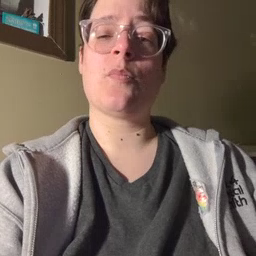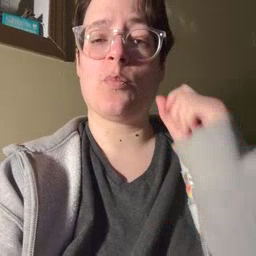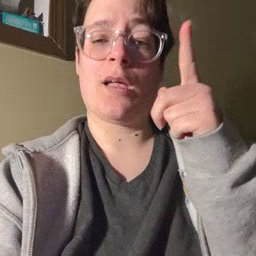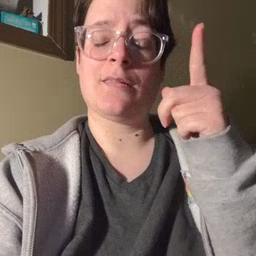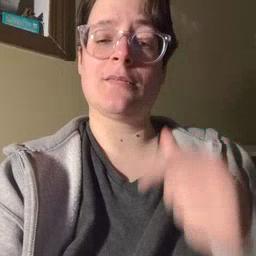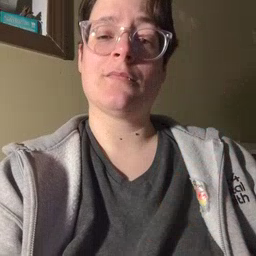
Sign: wake